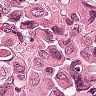
Metastatic tissue present: yes